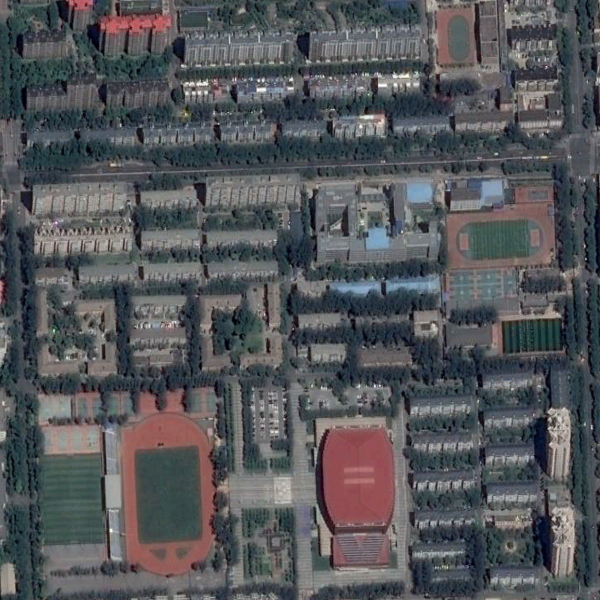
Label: School